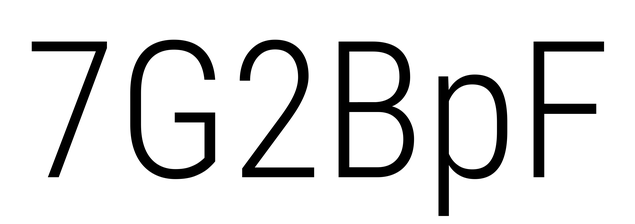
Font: Roboto_Condensed_Light